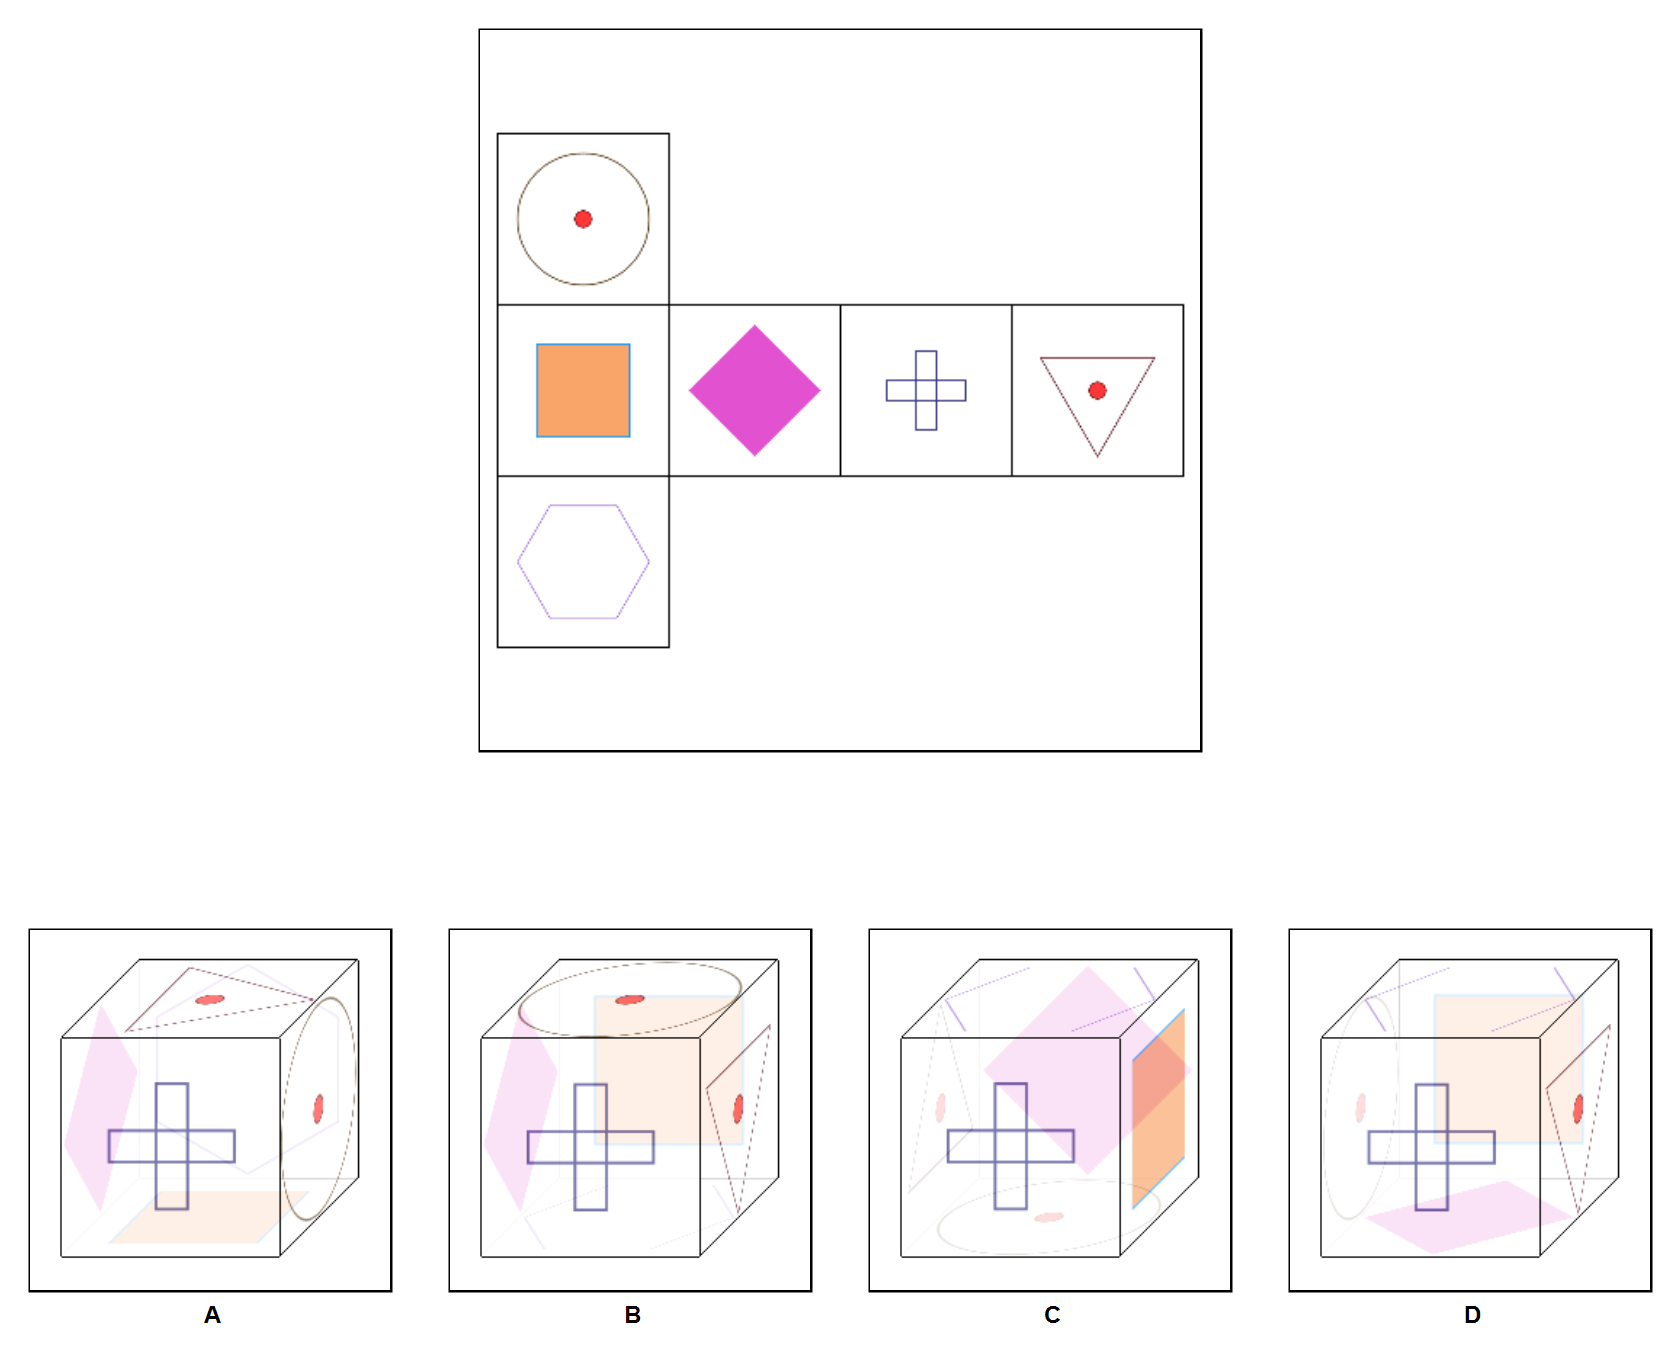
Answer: B